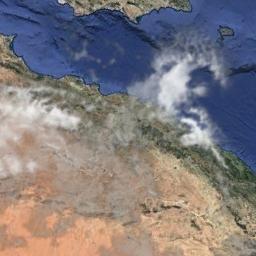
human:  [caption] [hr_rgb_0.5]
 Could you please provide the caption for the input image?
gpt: The white cloud is above green land and blue river .

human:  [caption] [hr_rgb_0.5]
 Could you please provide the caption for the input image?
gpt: There was a little white cloud floating above the hill .

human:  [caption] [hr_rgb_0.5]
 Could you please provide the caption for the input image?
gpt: Light white clouds floating on land and blue sea .

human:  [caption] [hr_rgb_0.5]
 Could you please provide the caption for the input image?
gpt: The stratus clouds are located above the sea and the land and part of the land is wasteland and part of the land is covered with vegetation .

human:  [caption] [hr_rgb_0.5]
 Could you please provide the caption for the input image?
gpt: There are sparse white clouds over a coast .